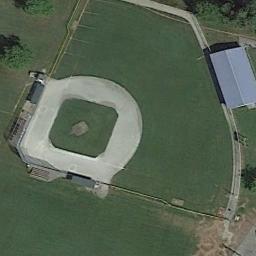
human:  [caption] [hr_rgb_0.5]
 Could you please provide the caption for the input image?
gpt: There is a baseball diamond in the middle of grass .

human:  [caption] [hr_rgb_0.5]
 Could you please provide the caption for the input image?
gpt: There is a baseball diamond in the grass next to the houses and road .

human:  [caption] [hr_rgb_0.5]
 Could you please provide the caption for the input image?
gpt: A baseball diamond on the lawn with some trees and a blue building beside .

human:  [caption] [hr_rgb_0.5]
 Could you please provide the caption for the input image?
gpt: There are 11 baseball courts in the picture, Four of which are double the others .

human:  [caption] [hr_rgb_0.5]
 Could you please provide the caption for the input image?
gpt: A blue house is beside the baseball diamond .